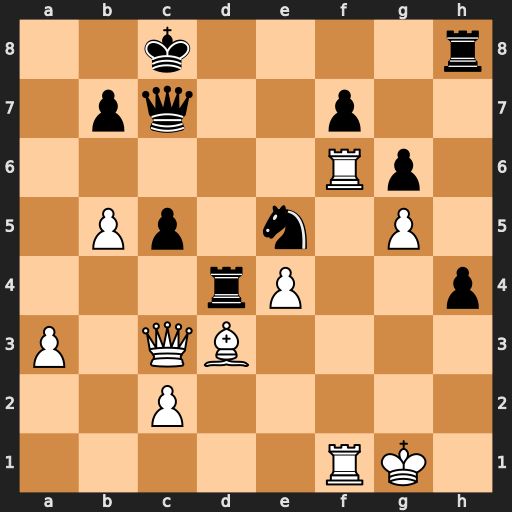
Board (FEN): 2k4r/1pq2p2/5Rp1/1Pp1n1P1/3rP2p/P1QB4/2P5/5RK1
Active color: w
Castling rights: -
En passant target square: -
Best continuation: b6 Qd7 Qxc5+